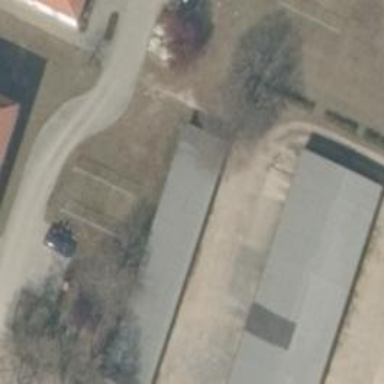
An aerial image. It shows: Group of garages.